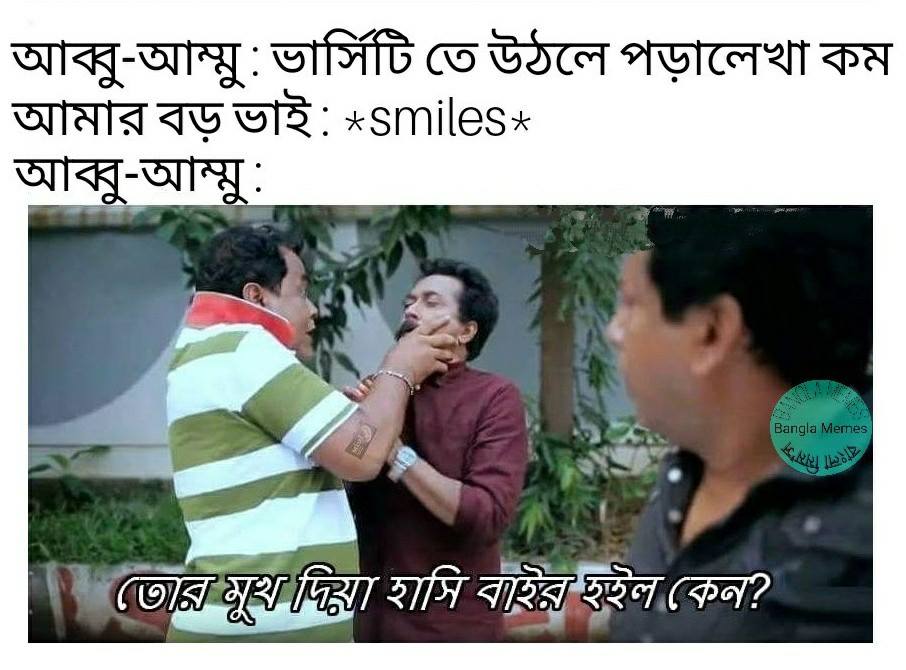
Caption: আব্বু-আম্মুঃ ভার্সিটি তে উঠলে পড়ালেখা কম    আমার বড় ভাইঃ     *smiles*    আব্বু-আম্মুঃ তোর মুখ দিয়া হাসি বাইর হইল কেন ?
Label: non-hate